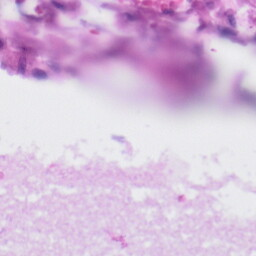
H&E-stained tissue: Liver